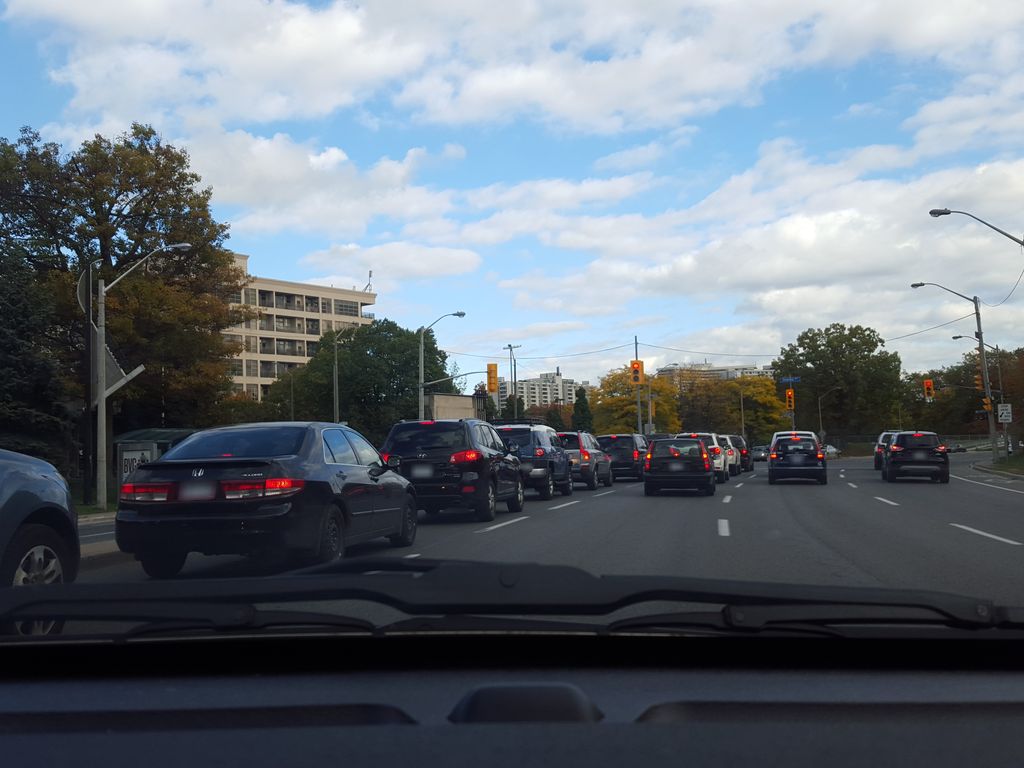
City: toronto